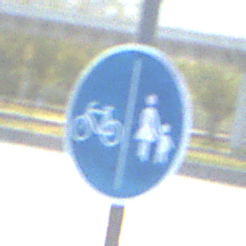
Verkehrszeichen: GetrennterRadUndGehwegRadwegLinks
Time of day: SunriseSunset
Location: Outdoor (Urban)
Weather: Clear
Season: NotSpecified
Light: Natural